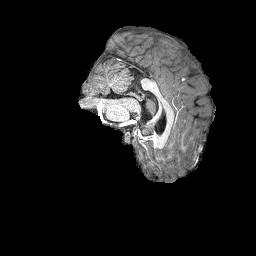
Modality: T1w
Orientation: sagittal
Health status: ill